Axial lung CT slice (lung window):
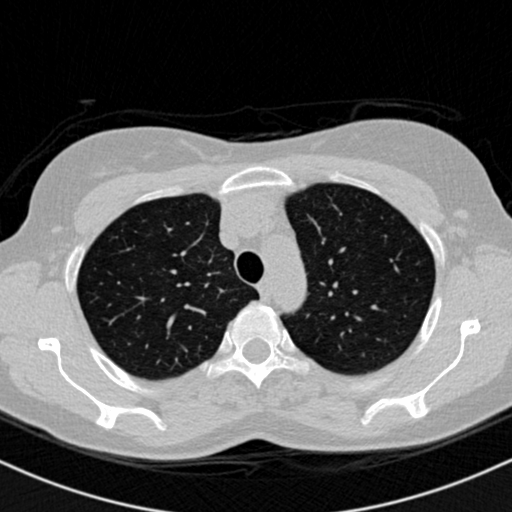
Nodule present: no